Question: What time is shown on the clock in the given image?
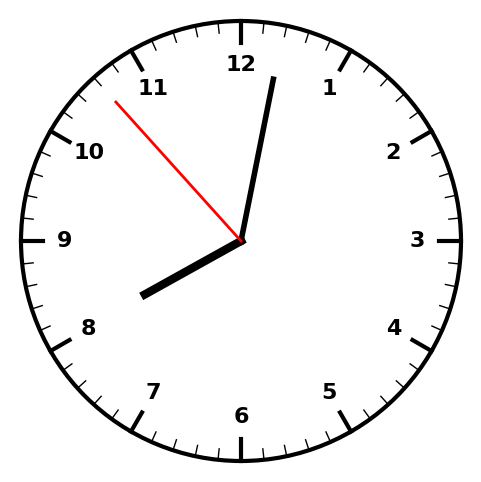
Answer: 08:01:53